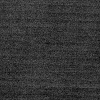
Atmospheric dust classification: dusty